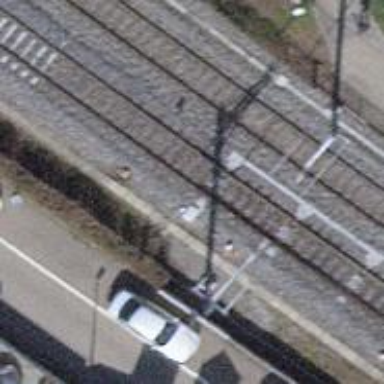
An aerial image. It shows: Railway siding with one electrified track and contact line for powering the train.